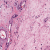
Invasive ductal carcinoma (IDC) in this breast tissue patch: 0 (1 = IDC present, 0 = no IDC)